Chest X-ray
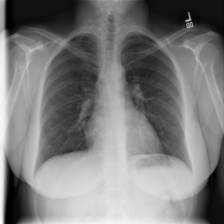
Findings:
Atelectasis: negative
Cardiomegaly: negative
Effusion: negative
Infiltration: negative
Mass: negative
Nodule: negative
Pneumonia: negative
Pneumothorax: negative
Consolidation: negative
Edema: negative
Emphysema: negative
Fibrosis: negative
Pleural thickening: negative
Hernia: negative